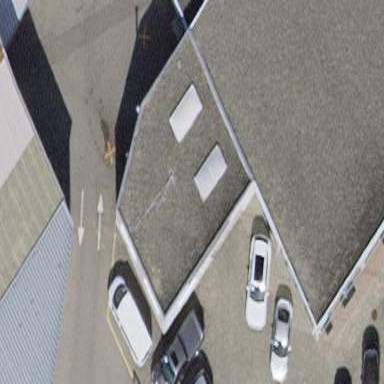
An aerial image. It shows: Building serving as car wash facility.